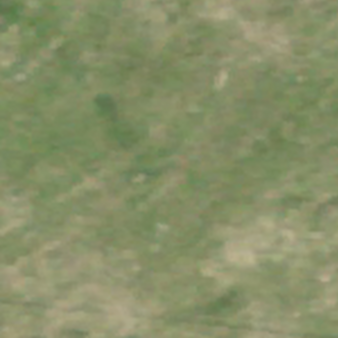
Label: other